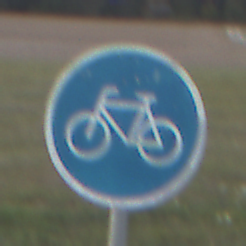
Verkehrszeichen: Radweg
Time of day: SunriseSunset
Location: Outdoor (Nature)
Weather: PartlyCloudy
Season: NotSpecified
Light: Natural